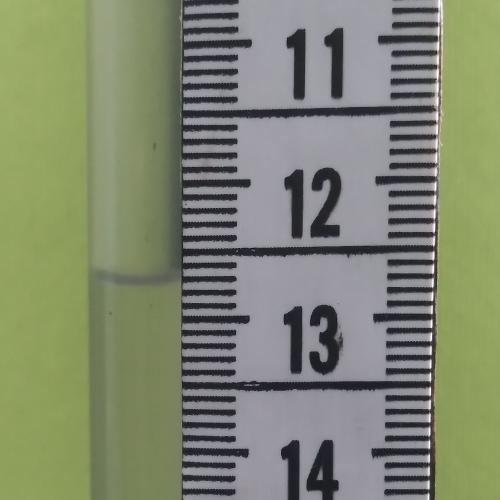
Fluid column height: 12.7 cm